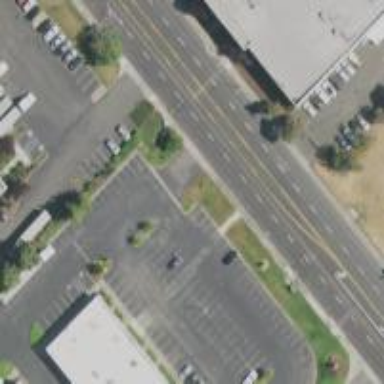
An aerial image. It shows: Unmarked road crossing.